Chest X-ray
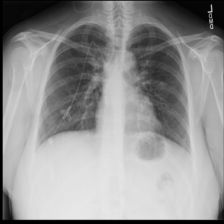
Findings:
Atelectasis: negative
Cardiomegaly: negative
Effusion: negative
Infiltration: negative
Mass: negative
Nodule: negative
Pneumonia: negative
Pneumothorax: negative
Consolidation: negative
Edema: negative
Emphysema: negative
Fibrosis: negative
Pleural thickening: negative
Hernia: negative